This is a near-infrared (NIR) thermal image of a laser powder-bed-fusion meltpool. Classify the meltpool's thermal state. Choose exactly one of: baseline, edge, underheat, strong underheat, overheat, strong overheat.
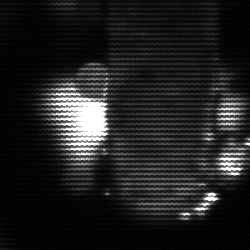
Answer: strong underheat